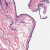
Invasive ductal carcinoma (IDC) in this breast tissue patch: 0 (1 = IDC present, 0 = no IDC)